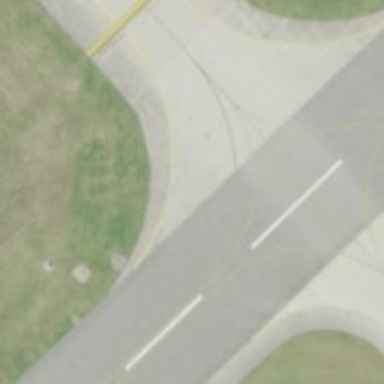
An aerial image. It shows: Image of taxiway at airport.